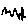
Label: zigzag